Question: I've been struggling with this and hope someone is able to help...
I have a table with sales for products over multiple years. There is a measure that gives me the total revenue for each year by customer, ignoring product sold:
'''
totalRevenueMeasure =
CALCULATE (
SUM ( test[Revenue] ),
ALLEXCEPT ( test, test[company], test[year] )
)
'''
'''
Year company Product revenue totalRevenueMeasure rankx (revenue in year)
2018 company a shoes 100 300 1
2018 company a mugs 200 300 1
2018 Company b shoes 250 250 2
2019 company a lamps 300 300 2
2019 Company b shoes 350 450 1
2019 Company b mugs 100 450 1
2019 Company c mugs 100 100 3
2020 company a shoes 150 150 2
2020 Company c lamps 200 200 1
'''
The closest I got to the RANKX measure is below but this doesn't give the correct results. The expected output is in the RANKX column of the table above.
'''
Customer Rank =
RANKX(
ALLSELECTED( test[company],test[year]),
[TotalRevenueMeasure],
,
DESC,
Dense
)
'''
Thanks in advance for pointers, DAX is still eluding me a bit and there might be a better way to go about it.
---
Following the recommendation from Alexis, success with test data but live skips some rows in rank - year 2019 doesn't have a rank #1 but has 2 rank #2. I guess this must be some kind of data issue...

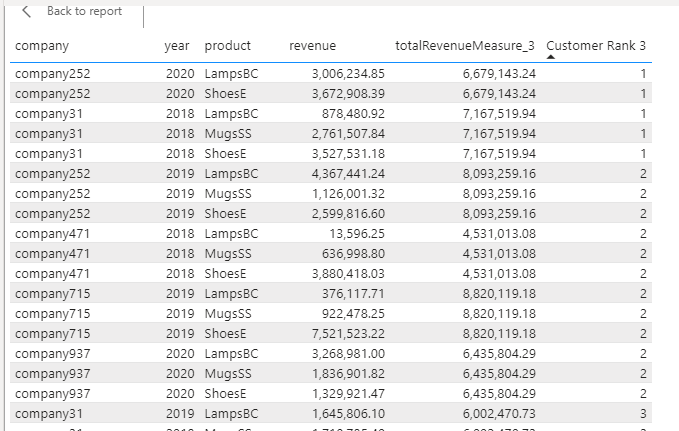
Answer: You're very close. The problem is that you are looking to rank each year separately but you've removed the 'Year' filter context with your ALLSELECTED function.
Take out the second argument in ALLSELECTED so that you only have 'company' (since you don't actually want to rank over all years for each row).